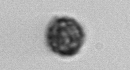
Label: Dinophyceae